Interaction volume radius: 5 \u00c5
Interaction volume height: 10 \u00c5
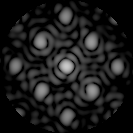
Disorder parameter: 0.2317